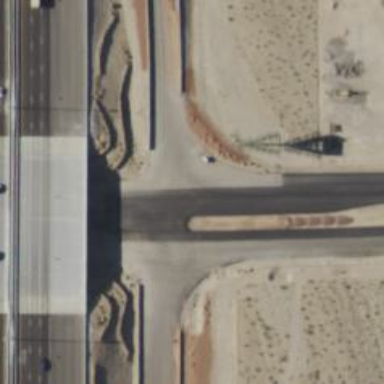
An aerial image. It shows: Secondary road with asphalt surface.